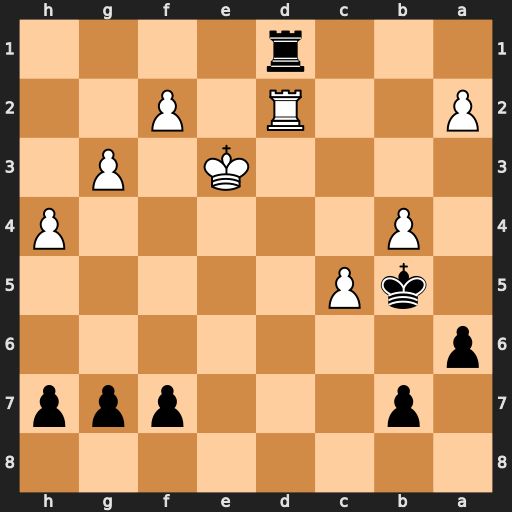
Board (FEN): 8/1p3ppp/p7/1kP5/1P5P/4K1P1/P2R1P2/3r4
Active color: b
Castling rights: -
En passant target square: -
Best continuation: Rxd2 Kxd2 Kxb4